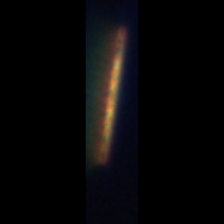
Taxon: Pennate
Group: Diatoms